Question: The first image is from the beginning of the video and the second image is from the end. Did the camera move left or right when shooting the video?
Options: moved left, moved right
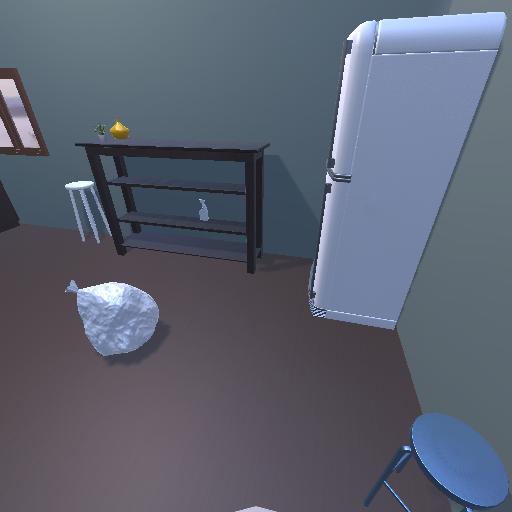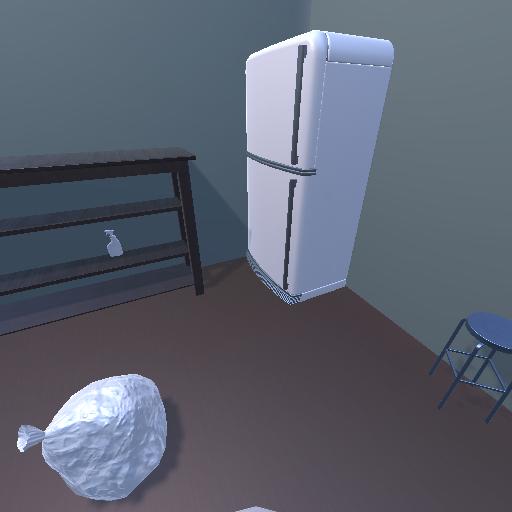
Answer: moved left